Question: I just startet learning R but I already have my first problem. I want to disply my data in a graph. My data is in an Excel sheet converted to a .csv sheet. But I have some chemical formulars like Fe2O3 in my data and with the .csv all subscripst are gone. That doesn't look very nice. Is there any way to get the subscripts from the original Excel file into R?
I would really appreciate your help :)
Edit: My data contains 6 chemical formulars displayed on the x-axis, which all contain subscripts (i.e. Fe2O3, ZnCl2, CO2, ...) and nummeric values displayed on the y-axis. The graph is a bar chart. I am not sure if there is a way to either change the numbers to subscipts in R or keep them prior to the import.
The graph looks like this. But I would like to have the numbers as subscripts:

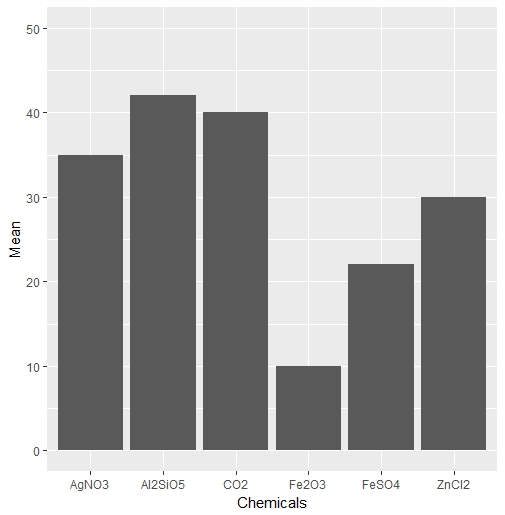
Answer: I don't know that there's a way to bring the formatting from excel into a CSV and then R, unless you can make those subscripts using unicode. <URL>
Given that your list of chemicals is short, it's not much work to tweak the chemical names to help ggplot interpret them with subscripts. You'll want brackets around the numbers, plus tildes afterwards if there are more elements to include. Then we also tell 'scale_x_discrete' to "parse" the labels and convert those symbols to formatting.
'''
set.seed(42)
chem_df <- tibble(
Chemicals =
c("AgNO3", "Al2SiO5", "CO2", "Fe2O3", "FeSO4", "ZnCl2"),
Chemicals_parsed =
c("AgNO[3]", "Al[2]~SiO[5]", "CO[2]", "Fe[2]~O[3]", "FeSO[4]", "ZnCl[2]"),
Mean = rnorm(6, 50, 30))
ggplot(chem_df, aes(x=Chemicals_parsed, Mean)) + geom_col() +
scale_x_discrete(name = "Chemicals",
labels=parse(text=chem_df$Chemicals_parsed))
'''
<URL>